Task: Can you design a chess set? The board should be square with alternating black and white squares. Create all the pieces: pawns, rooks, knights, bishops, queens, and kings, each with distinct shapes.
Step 5370:
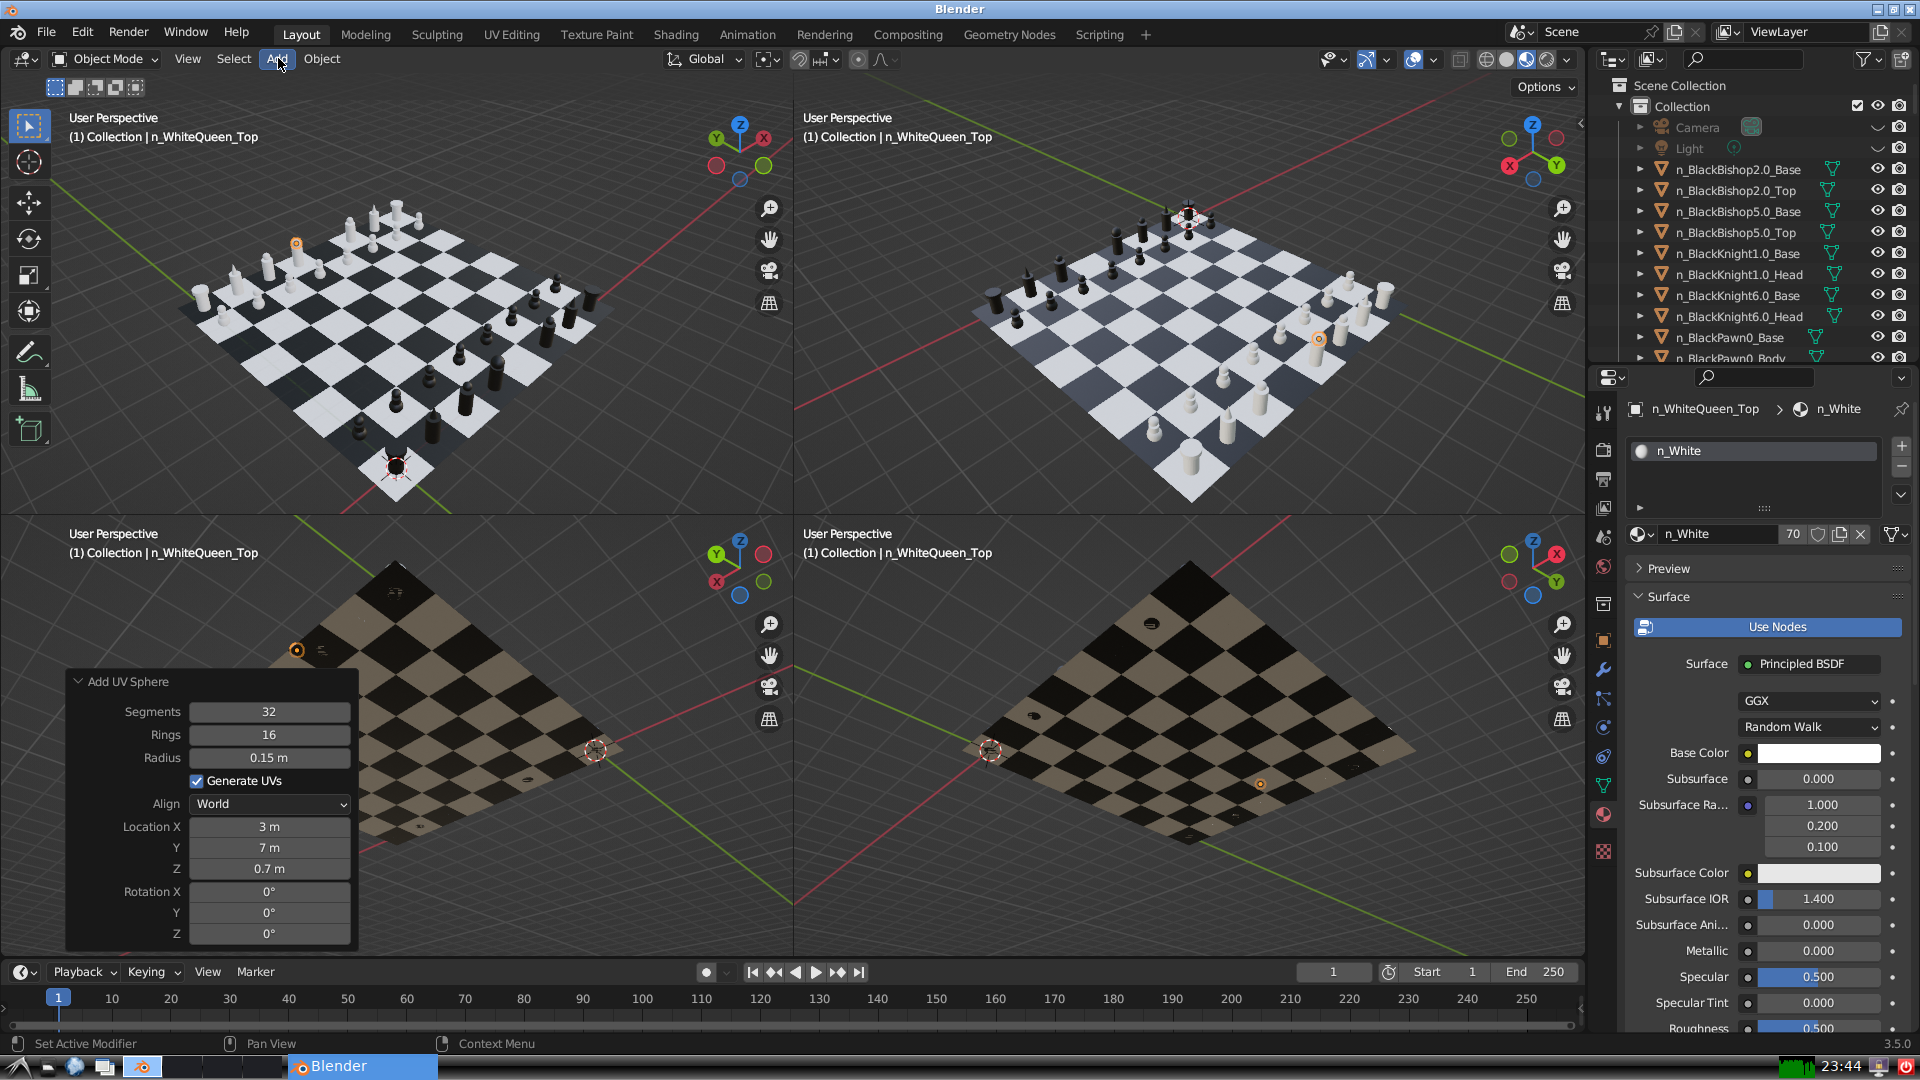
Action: click: no